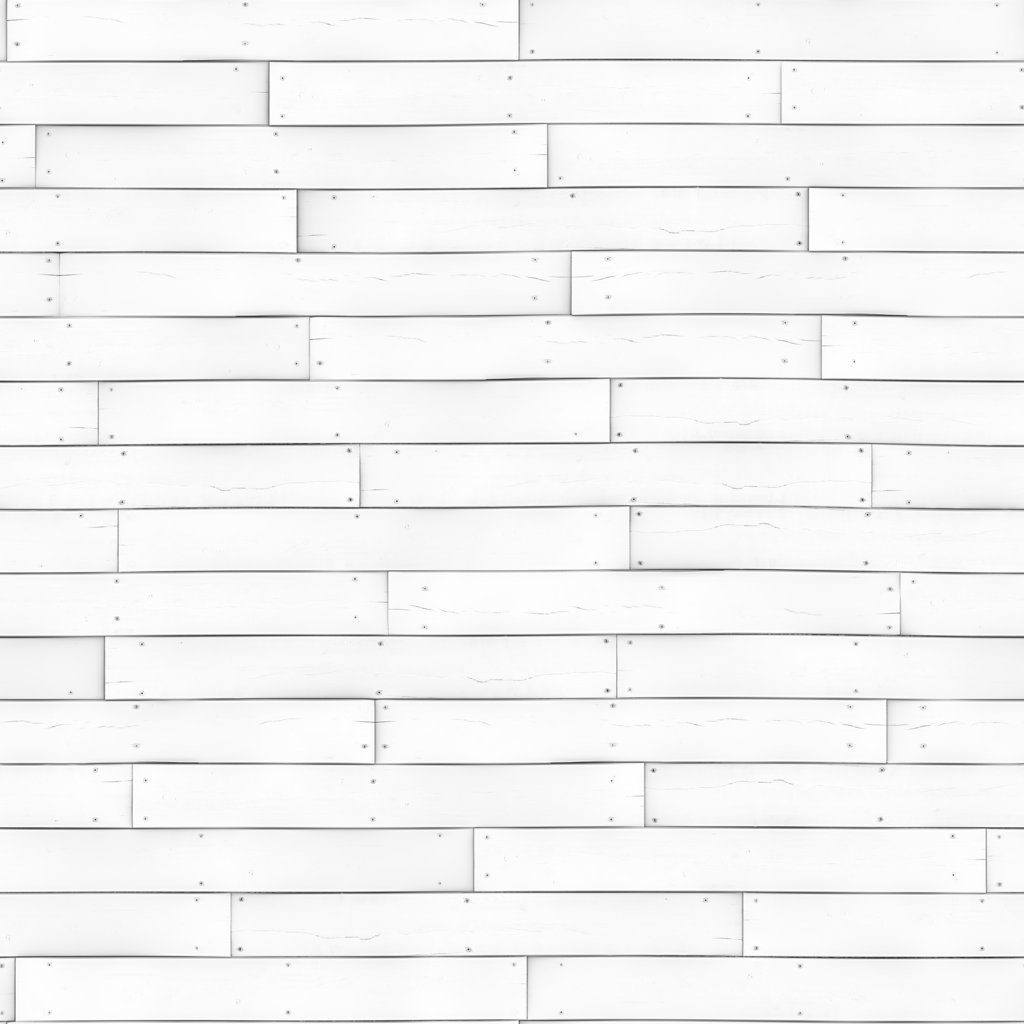
Texture map type: AmbientOcclusion